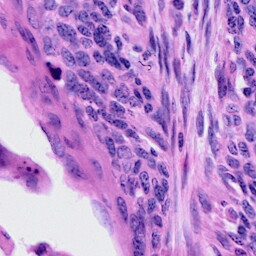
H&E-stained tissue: Cervix